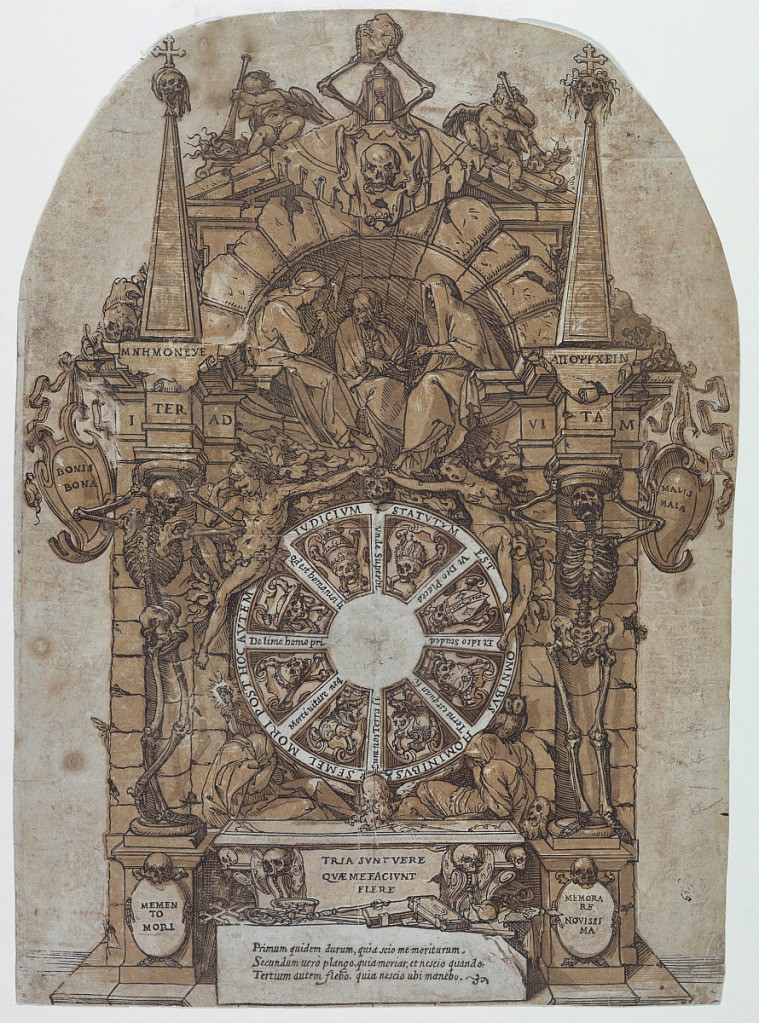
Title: Triumph of Death with three fates in an architectural frame above a wheel of fortune flanked by skeletons; a skull and an hour glass at top and with wheel intended to spin at center
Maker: Andrea Andreani, Italian, 1558/1559 - 1629
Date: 1588
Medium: Chiaroscuro woodcut from three blocks in brown ink
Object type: Print
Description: Design for a wall tomb featuring the triumph of death with three fates in an architectural frame above a wheel of fortune flanked by skeletons; a skull and an hour glass at top and with wheel intended to spin at center. Top corners of paper cut round.